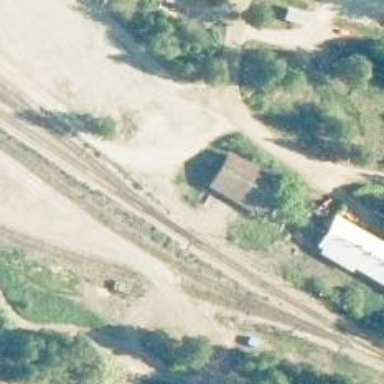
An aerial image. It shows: Railway yard.